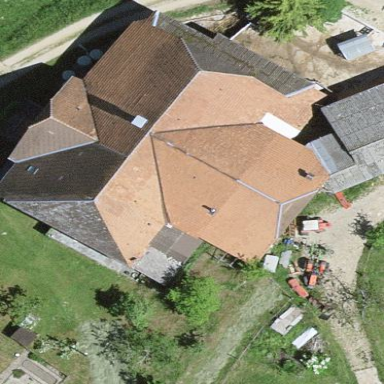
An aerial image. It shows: Farm building.